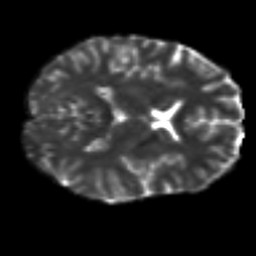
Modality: T2w
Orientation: axial
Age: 25
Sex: female
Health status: healthy
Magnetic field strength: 3 T
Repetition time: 8.4 s
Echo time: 0.0926 s